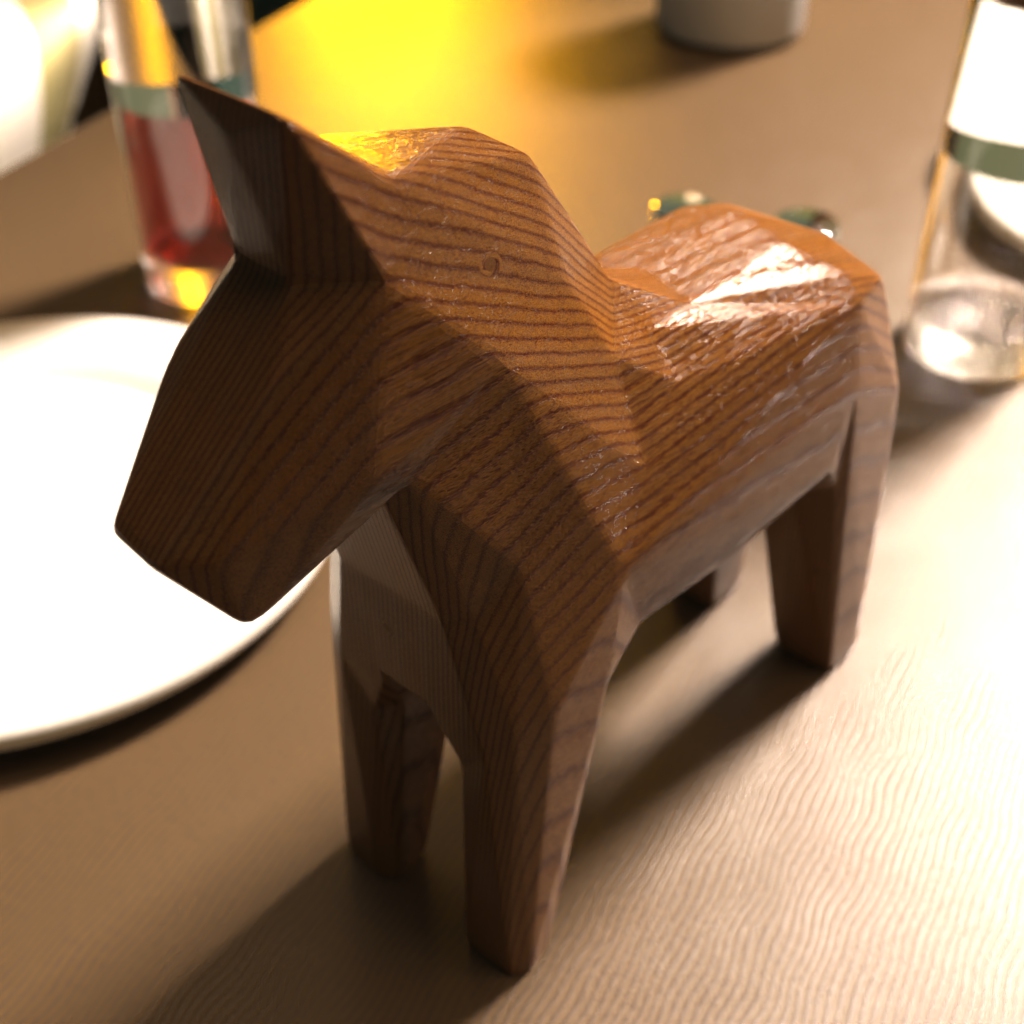
A high quality rendering of a dalahest_oak dalecarlian horse figurine made of varnished dark oak standing on a wooden table in an a sunset landscape with sunset lighting,long shot of an overhead view from the front right side , 50 mm, f 11